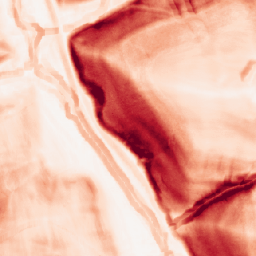
Category: morphological
Decomposition family: morphological_gradient
Decomposition parameters: size: 7
shape: square
Upsampling method: area
Upsampling parameters: scale: 4
Upsampling scale: 4